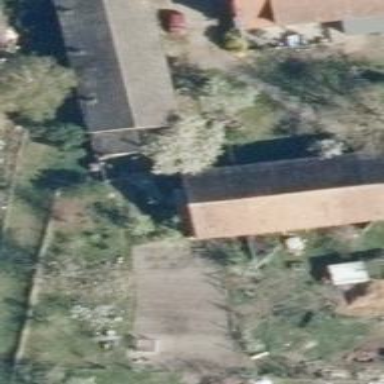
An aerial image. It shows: Gabled roof on residential building.